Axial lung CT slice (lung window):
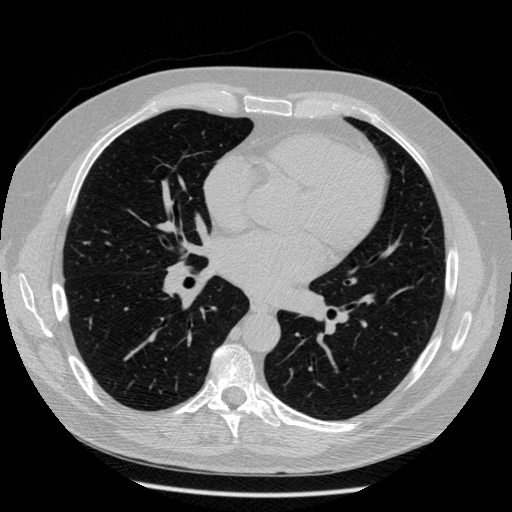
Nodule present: no